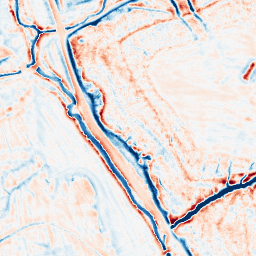
Category: edge_preserving
Decomposition family: bilateral
Decomposition parameters: d: 15
sigma_color: 100
sigma_space: 25
Upsampling method: cubic_catmull_rom
Upsampling parameters: scale: 4
Upsampling scale: 4